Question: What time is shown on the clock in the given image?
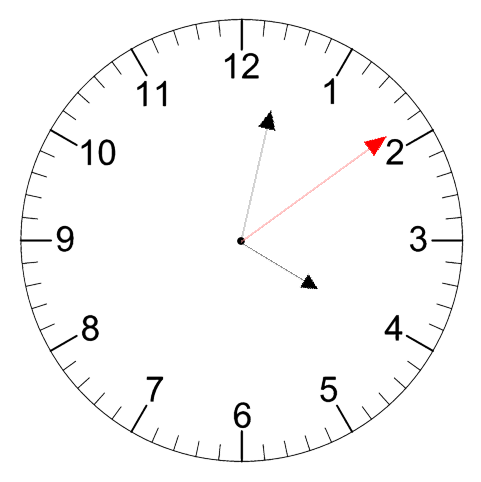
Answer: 04:02:09